Chest X-ray:
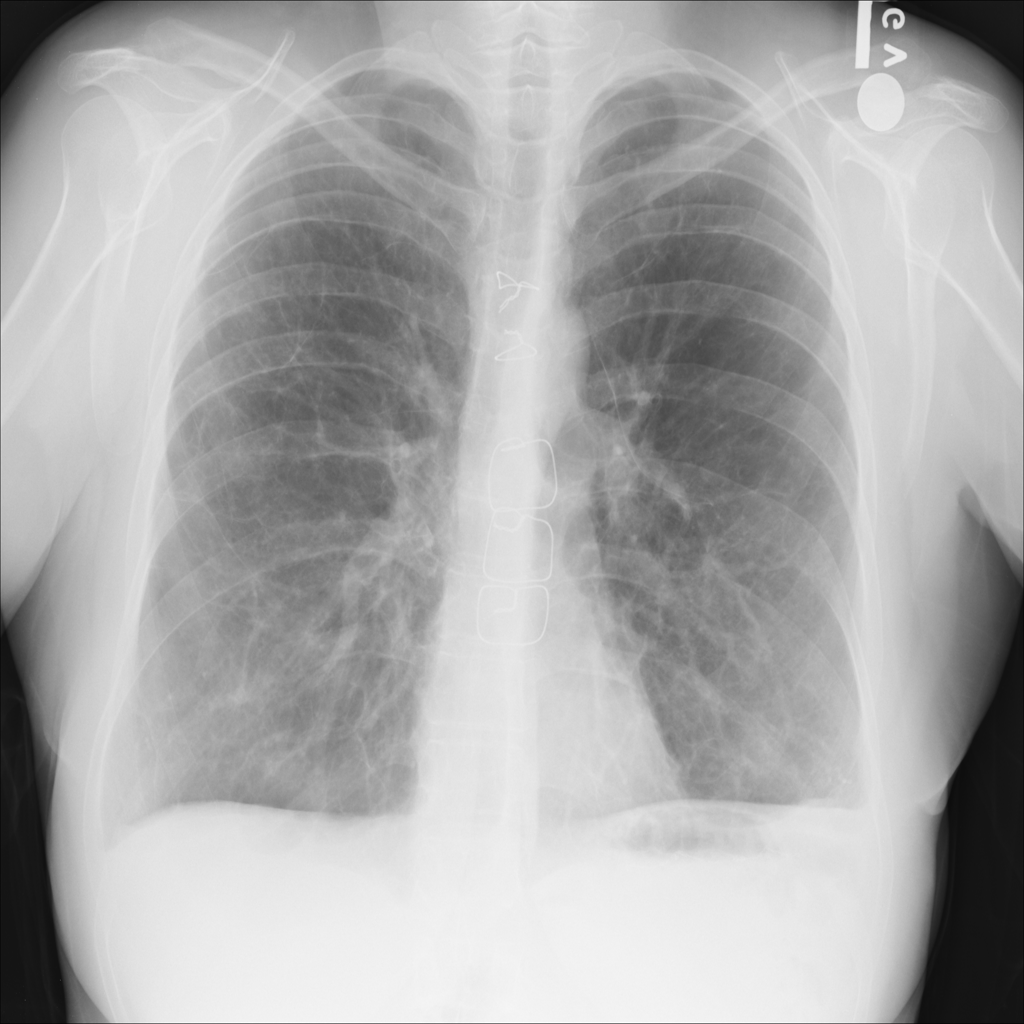
Findings: Fibrosis, Emphysema, Pleural Thickening
No abnormal finding: no